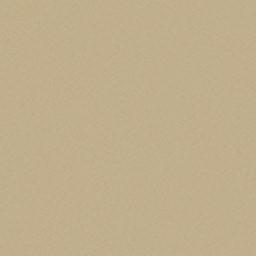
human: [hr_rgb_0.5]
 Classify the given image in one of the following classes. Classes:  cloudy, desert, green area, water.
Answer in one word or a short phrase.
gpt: desert